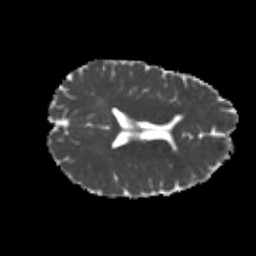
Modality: MD
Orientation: axial
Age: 23
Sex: male
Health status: healthy
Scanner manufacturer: philips
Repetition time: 7.386 s
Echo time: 0.08599 s